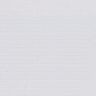
Metastatic tissue present: no